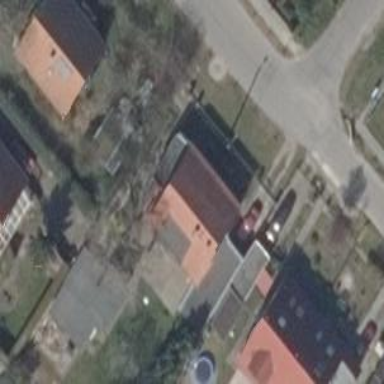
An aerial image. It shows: Gabled roofed house.